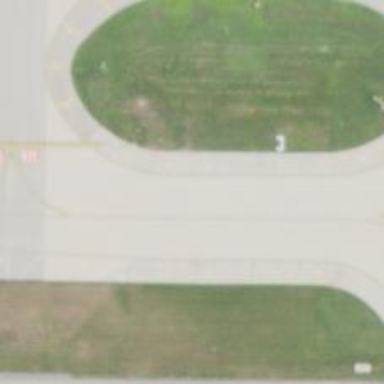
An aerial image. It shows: View of taxiway at the airport.